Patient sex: M
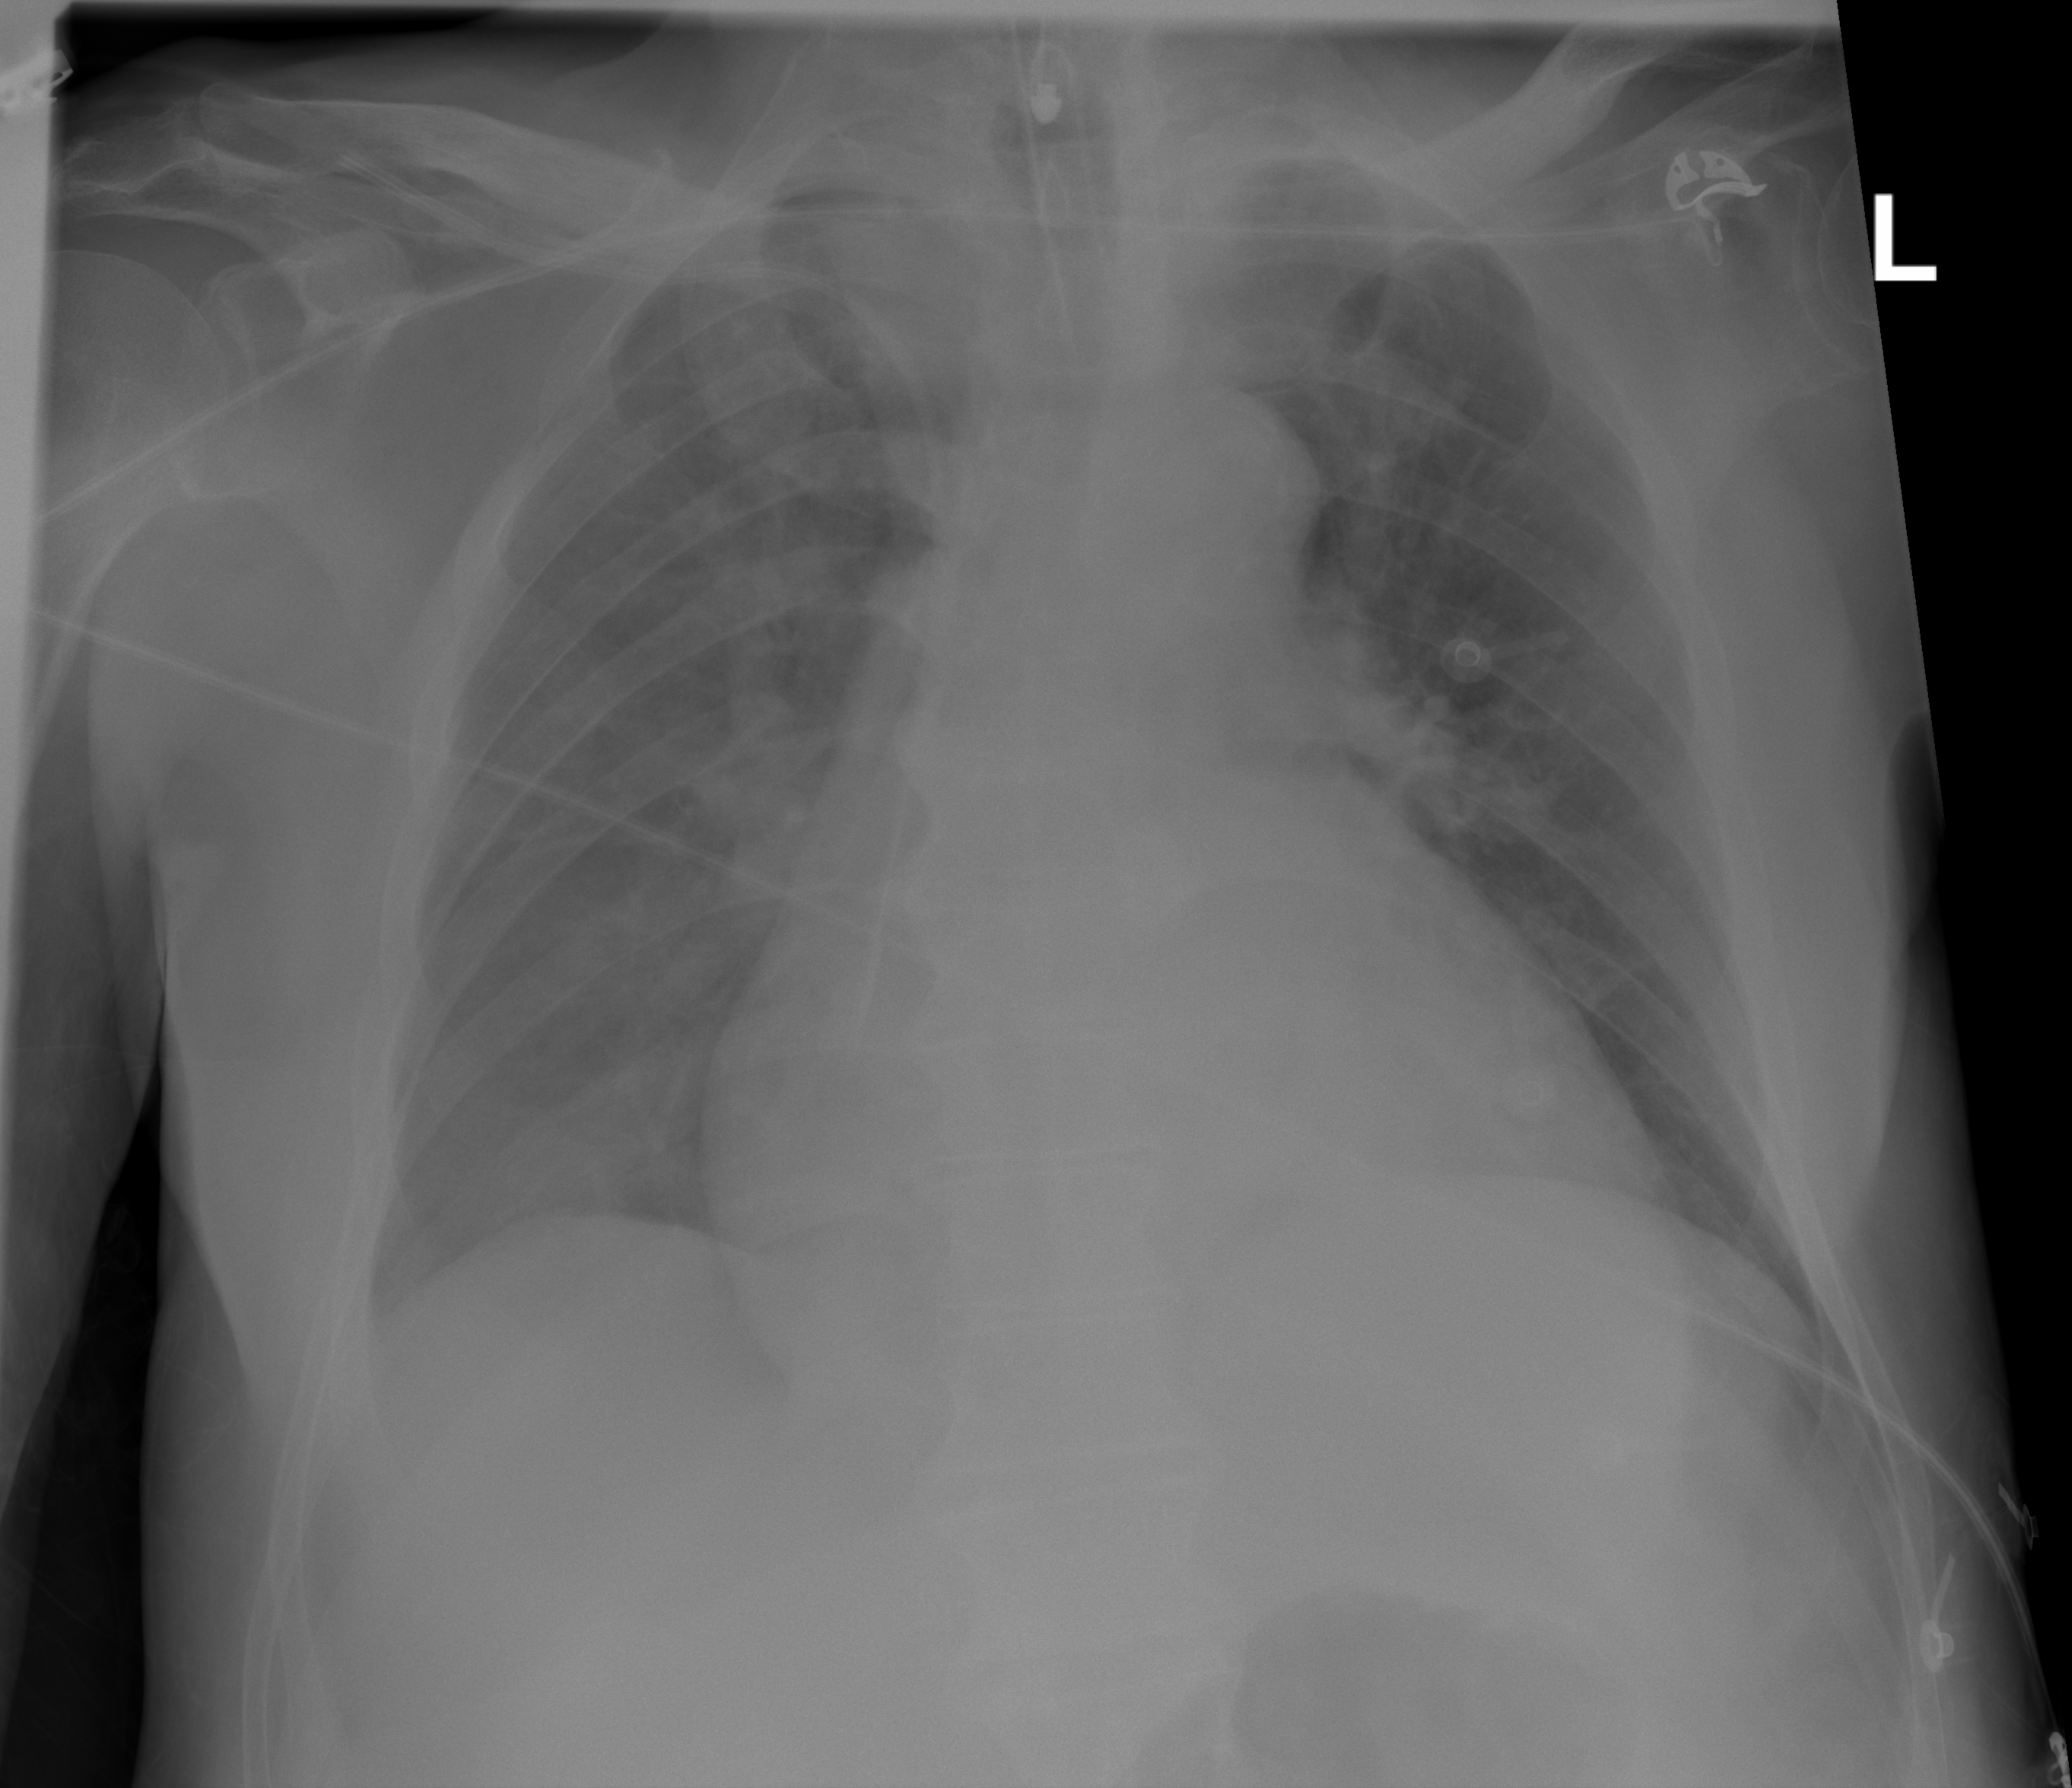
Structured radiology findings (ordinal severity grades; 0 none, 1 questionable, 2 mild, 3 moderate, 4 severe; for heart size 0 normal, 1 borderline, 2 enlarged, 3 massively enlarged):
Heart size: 3
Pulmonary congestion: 2
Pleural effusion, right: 0
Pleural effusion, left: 0
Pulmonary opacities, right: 0
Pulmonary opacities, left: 0
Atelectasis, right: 0
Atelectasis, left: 0